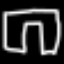
Label: pants